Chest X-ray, PA view. Patient: 62 years old, sex M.
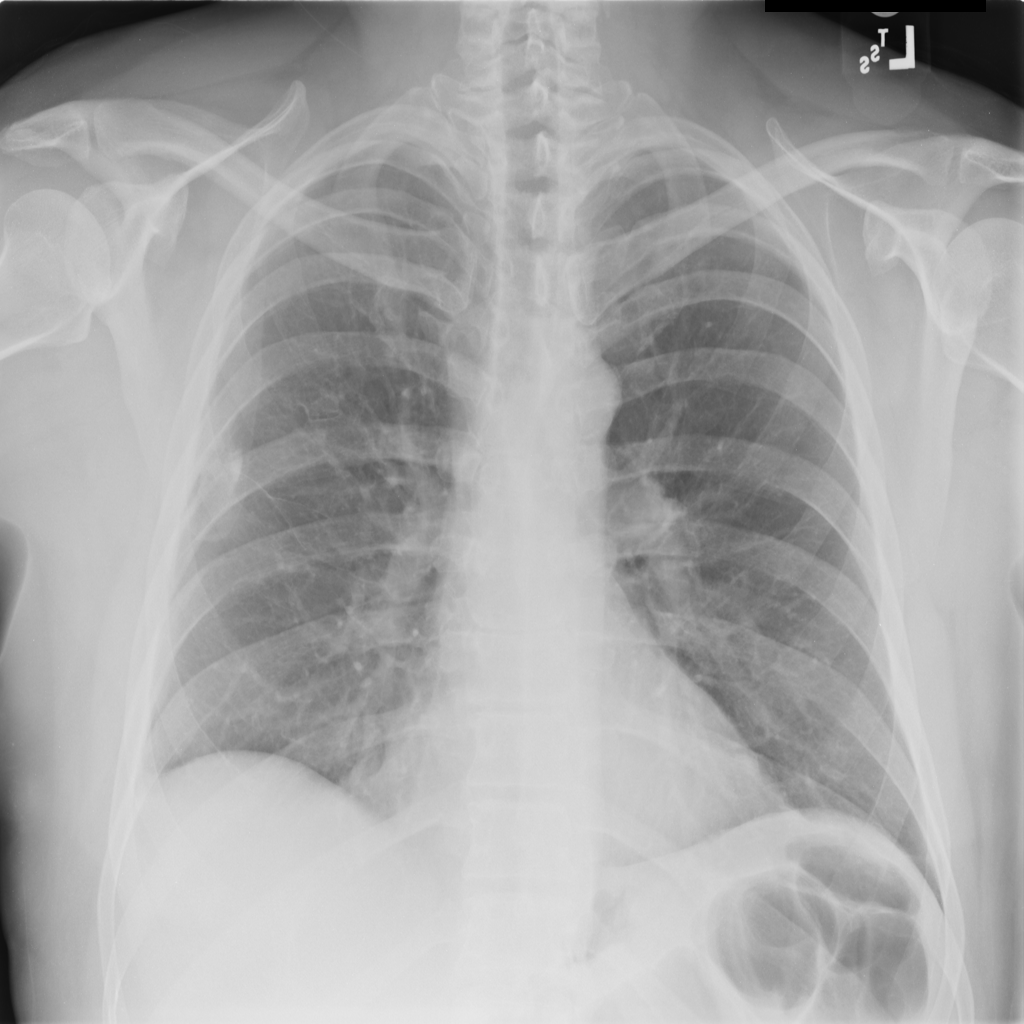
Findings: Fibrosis